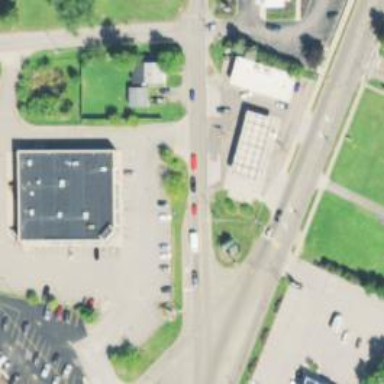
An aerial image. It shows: Parking space.